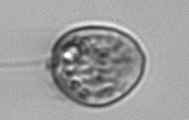
Label: Prorocentrum